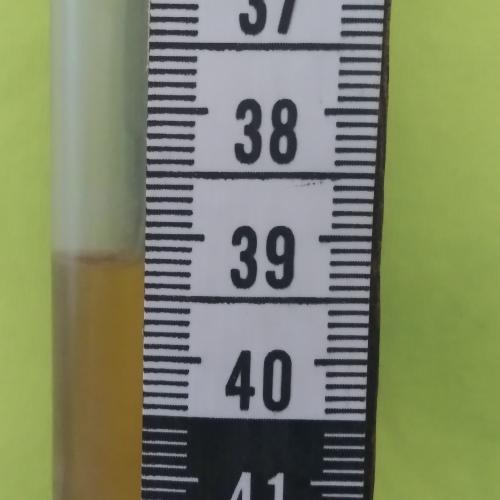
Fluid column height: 39.7 cm